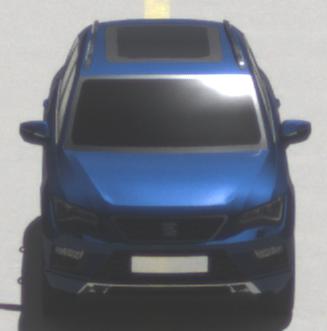
Make: SEAT
Model: Ateca 1.0 TSI Ecomotive
Detailed model: Ateca (5FP)
Model produced from: 2016/08
Model produced until: 2018/08
Doors: 5
Color: blue
Road condition: dry road
Daytime: midday
Contrast: medium contrast